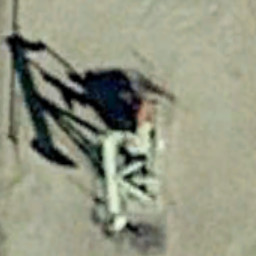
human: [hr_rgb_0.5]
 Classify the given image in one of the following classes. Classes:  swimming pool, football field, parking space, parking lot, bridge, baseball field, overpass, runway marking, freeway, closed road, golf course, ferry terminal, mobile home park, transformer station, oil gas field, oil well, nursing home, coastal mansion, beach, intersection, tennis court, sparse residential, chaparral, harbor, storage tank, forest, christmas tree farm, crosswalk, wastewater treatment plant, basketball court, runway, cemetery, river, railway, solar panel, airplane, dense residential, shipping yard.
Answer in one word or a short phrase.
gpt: oil well